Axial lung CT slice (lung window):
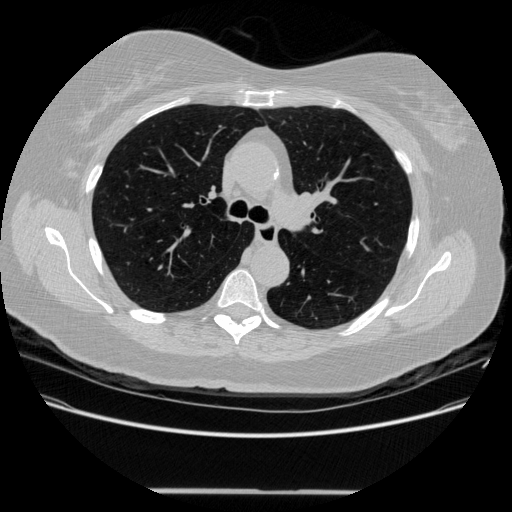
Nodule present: no